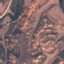
Land use / land cover class: HerbaceousVegetation